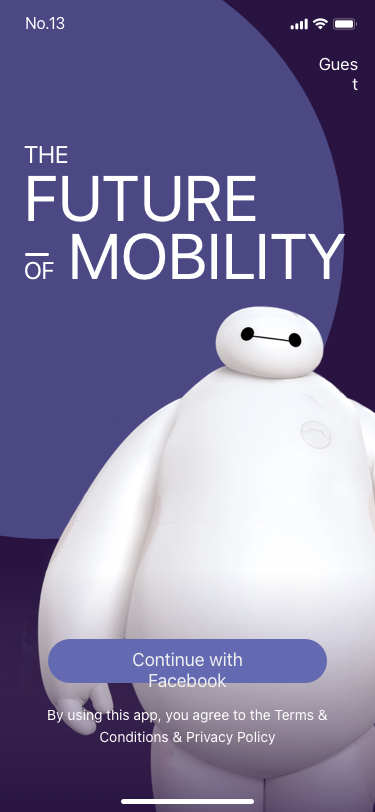
Text in this UI design:
Guest
The
future
of mobility
Continue with Facebook
By using this app, you agree to the Terms & Conditions & Privacy Policy